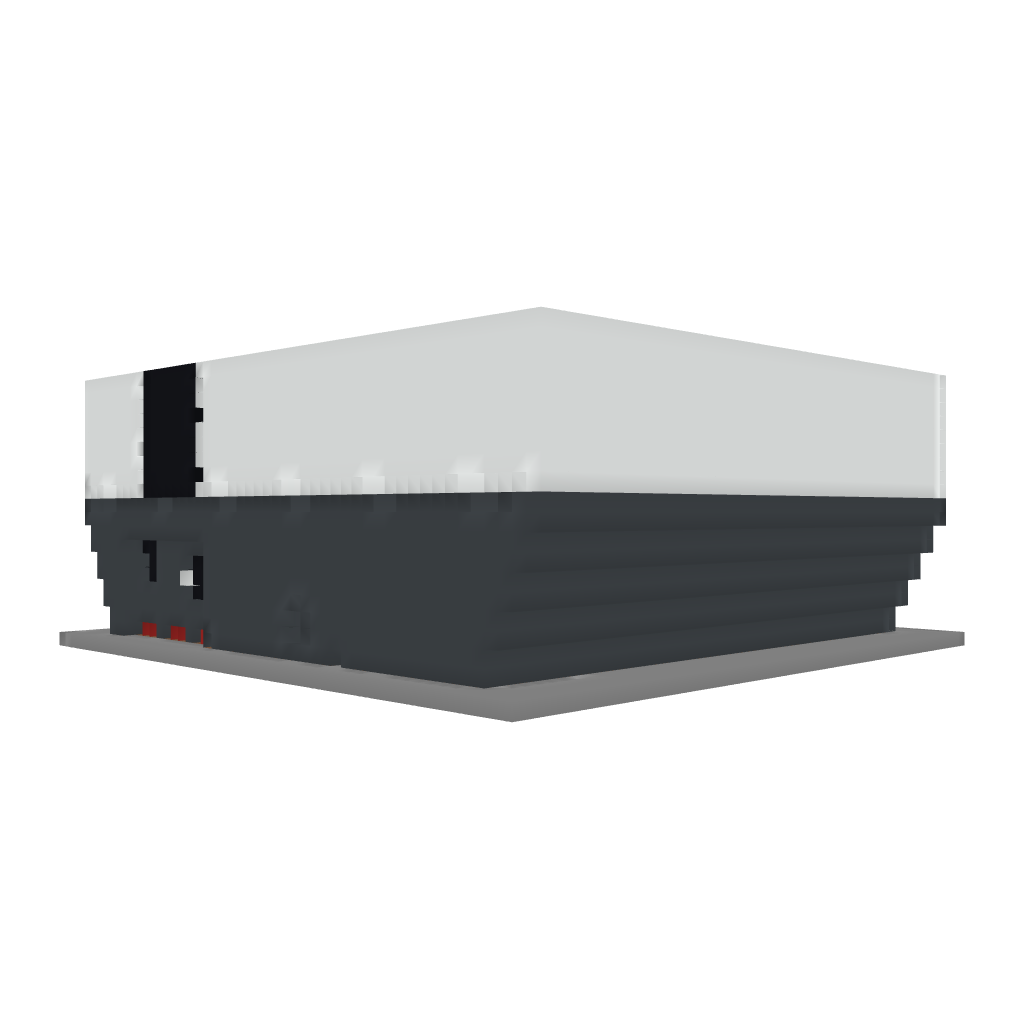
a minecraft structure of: CraftPimp Nintendo boyee